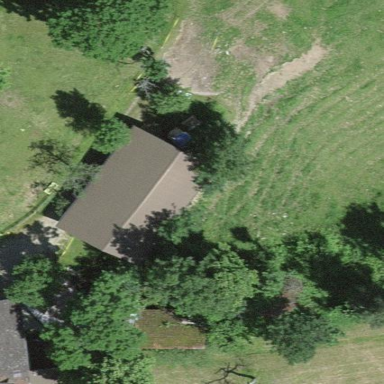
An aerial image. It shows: Shed building.